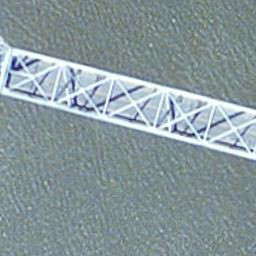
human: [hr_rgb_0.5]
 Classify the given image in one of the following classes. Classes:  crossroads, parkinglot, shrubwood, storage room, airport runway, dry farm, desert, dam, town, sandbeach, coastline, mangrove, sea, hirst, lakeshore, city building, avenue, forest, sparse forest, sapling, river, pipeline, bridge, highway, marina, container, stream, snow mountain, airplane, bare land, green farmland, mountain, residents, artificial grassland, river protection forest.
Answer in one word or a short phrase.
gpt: bridge